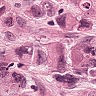
Metastatic tissue present: yes